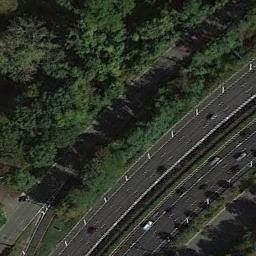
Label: freeway